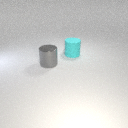
large gray metal cylinder in front of large cyan rubber cylinder